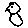
Label: bird